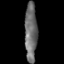
Tissue: skin
Cell type: Epithelial cells
Senescence score: 0.2758
Nuclear area (px): 710
Mean DAPI intensity: 109.066